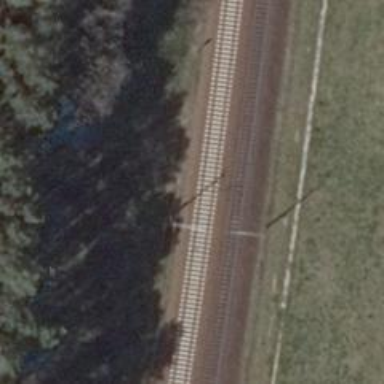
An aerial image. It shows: Milestone along the railway with catenary mast.